Field crop: maize
Growth stage: 2
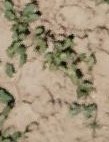
Species: convolvulus